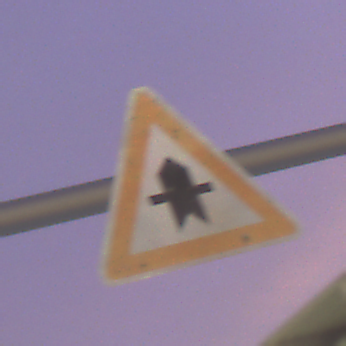
Verkehrszeichen: Vorfahrt
Umgebung: Outdoor, Urban
Tageszeit: SunriseSunset
Wetter: PartlyCloudy
Licht: Artificial
Jahreszeit: NotSpecified
Kontrast: HighContrast